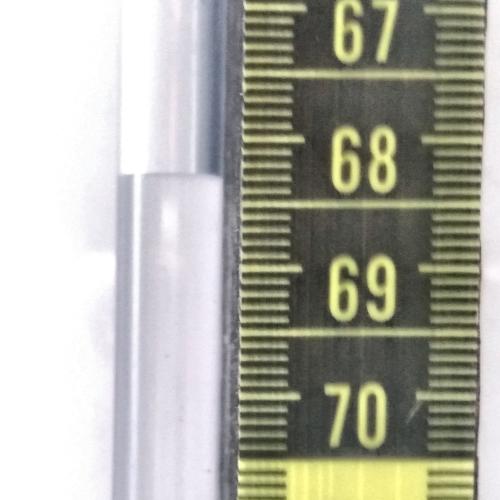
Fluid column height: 68.3 cm